Question: I have this string:
'''
string s = "["default","direct"]";
'''
I want to make an array,
'''
["default", "direct"]
'''
### What I have tried:
'''
string[] ss = s.Split(',');
'''
But the result is:

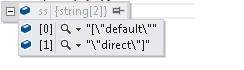
Answer: What you have is JSON array. You can simply deserialize it with <URL>:
'''
string s = "["default","direct"]";
string[] result = JsonConvert.DeserializeObject<string[]>(s);
'''